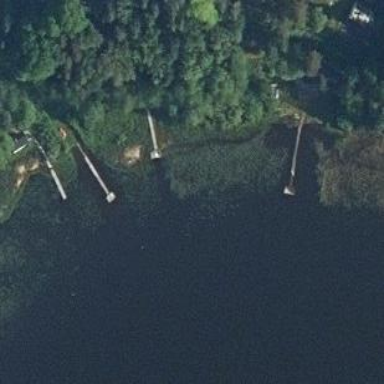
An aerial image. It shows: Man-made pier.